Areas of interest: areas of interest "Huaqiang Electronic World (Shenzhen Branch 2)"
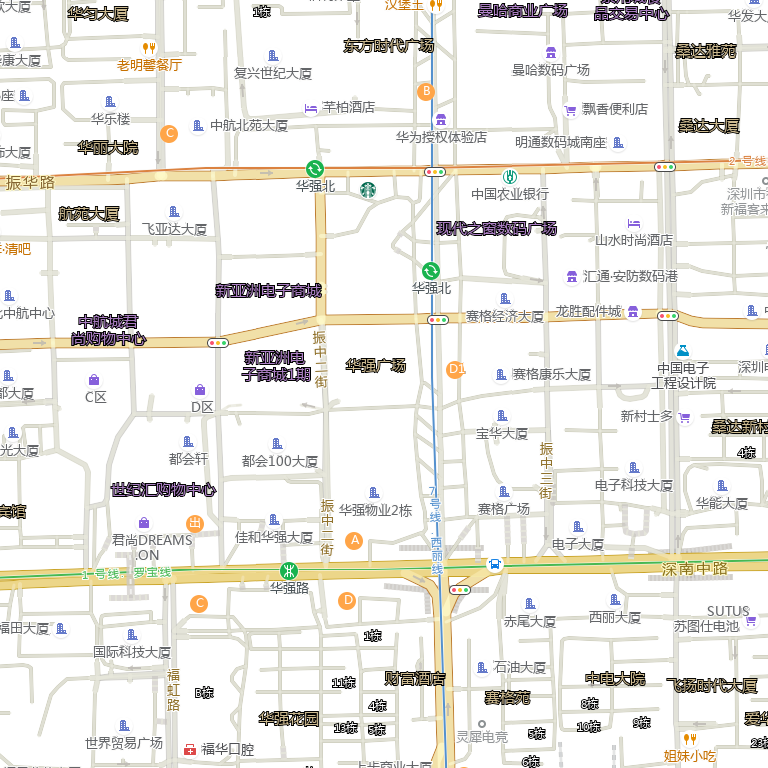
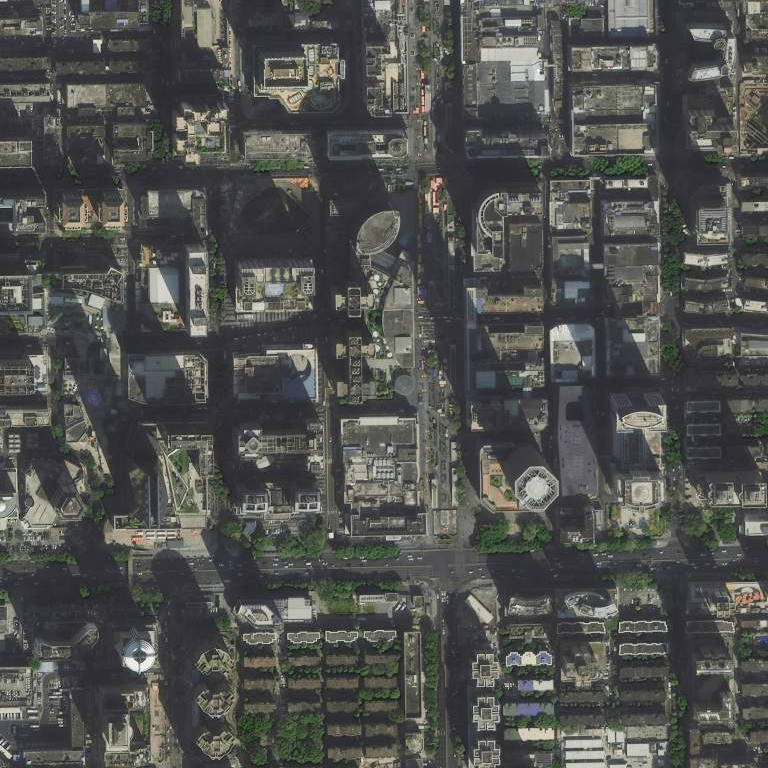